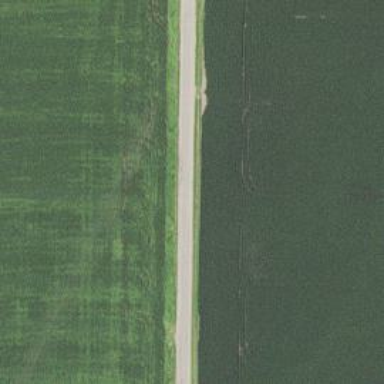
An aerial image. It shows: Unclassified road.